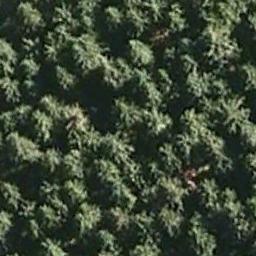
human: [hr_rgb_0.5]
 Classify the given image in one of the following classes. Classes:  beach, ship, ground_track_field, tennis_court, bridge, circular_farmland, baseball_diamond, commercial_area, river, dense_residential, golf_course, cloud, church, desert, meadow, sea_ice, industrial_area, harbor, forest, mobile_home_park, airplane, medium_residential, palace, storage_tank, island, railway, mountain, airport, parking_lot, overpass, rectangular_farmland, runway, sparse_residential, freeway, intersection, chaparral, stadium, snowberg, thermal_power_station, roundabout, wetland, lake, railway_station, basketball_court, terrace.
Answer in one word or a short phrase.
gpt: forest